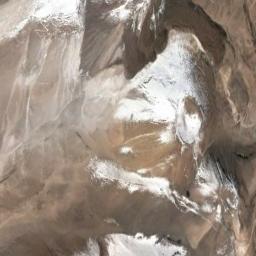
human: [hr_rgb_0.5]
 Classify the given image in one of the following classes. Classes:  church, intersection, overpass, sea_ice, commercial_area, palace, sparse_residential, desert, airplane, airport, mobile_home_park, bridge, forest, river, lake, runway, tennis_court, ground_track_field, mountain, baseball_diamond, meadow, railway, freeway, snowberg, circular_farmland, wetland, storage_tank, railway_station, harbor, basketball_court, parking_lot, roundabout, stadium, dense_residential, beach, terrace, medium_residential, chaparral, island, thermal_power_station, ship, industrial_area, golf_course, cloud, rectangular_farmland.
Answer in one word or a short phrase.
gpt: snowberg